Question: I'm trying to set the z-index for my line Graphic(). I'm trying to set the line to be always behind the other two shapes.

As far as I know, the first element added is z=0, the second one is z=1 and so on. Is that so? Is z=0 the top possition or is it the bottom?
I'm trying yo change their z position using stage.setChildIndex(element, z-level), is that right?
Thanks.
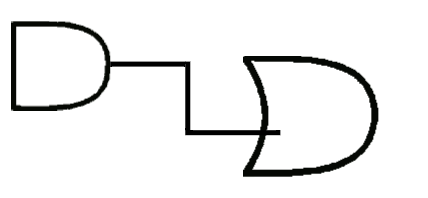
Answer: The lower the index, the more in the 'back' is the item, so: '0 = bottom'
Please also keep in mind that 'setChildIndex' will fail if you try something like: 'container.setChildIndex(child,500)' if you only have 4 children, so the index you want to set the child to must not be out of range. That means if you want to sort them you should start with the lowest index (usually 0).
Or you could also give your objects a property like e.g.: 'child.zIndex = 500;' and write your own sort-method to then use the 'sortChildren'-method of the container, for example:
'''
function sortByZ(a,b) {
if (a.zIndex < b.zIndex) return -1;
if (a.zIndex > b.zIndex) return 1;
return 0;
}
myContainer.sortChildren(sortByZ);
// or a shorter version:
function sortByZ(a,b) {
return a.zIndex - b.zIndex;
}
'''
That way you wouldn't have to worry about setting a zIndex, that is out of bounds.